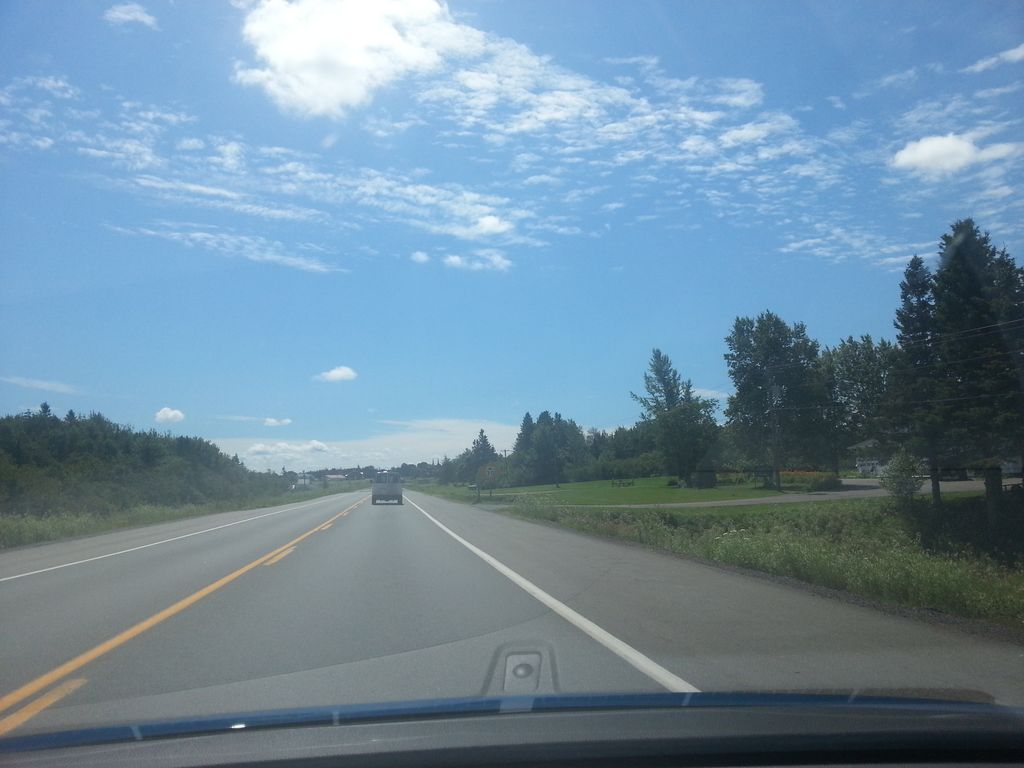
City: charlottetown